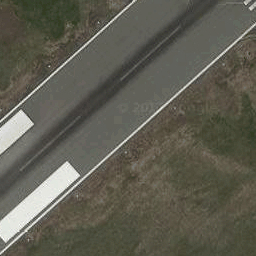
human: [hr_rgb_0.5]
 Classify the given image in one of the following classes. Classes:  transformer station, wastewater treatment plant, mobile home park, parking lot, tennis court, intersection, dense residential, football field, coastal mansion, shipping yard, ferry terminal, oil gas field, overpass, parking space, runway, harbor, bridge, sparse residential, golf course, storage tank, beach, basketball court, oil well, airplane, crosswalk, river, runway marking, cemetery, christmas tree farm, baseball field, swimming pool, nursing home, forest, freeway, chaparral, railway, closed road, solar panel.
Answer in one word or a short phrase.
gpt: runway